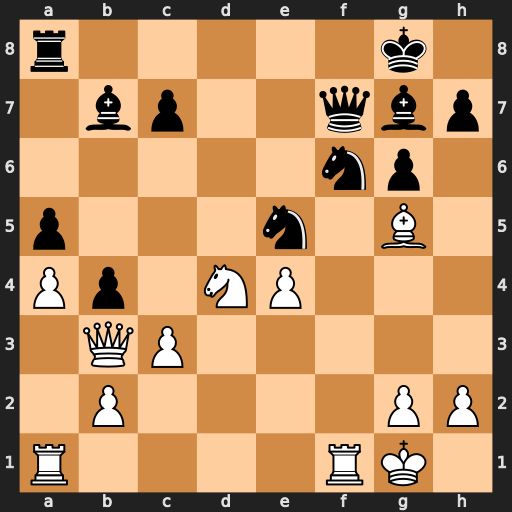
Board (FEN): r5k1/1bp2qbp/5np1/p3n1B1/Pp1NP3/1QP5/1P4PP/R4RK1
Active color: w
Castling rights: -
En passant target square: -
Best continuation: Bxf6 Qxb3 Nxb3 Bxf6 Rxf6